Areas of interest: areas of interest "Hong Kong Spinning Factory Industrial Complex Phase 1 and Phase 2"
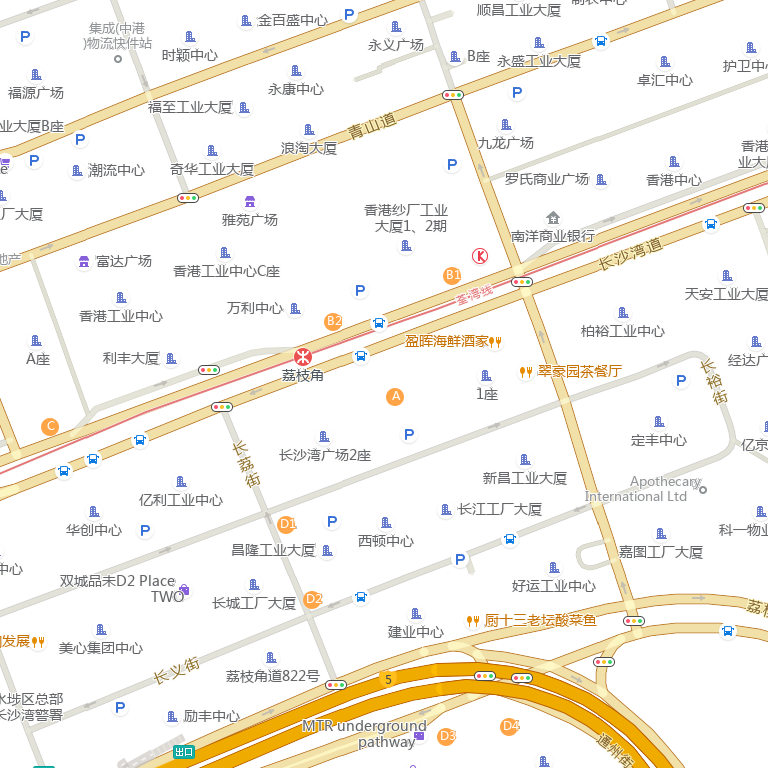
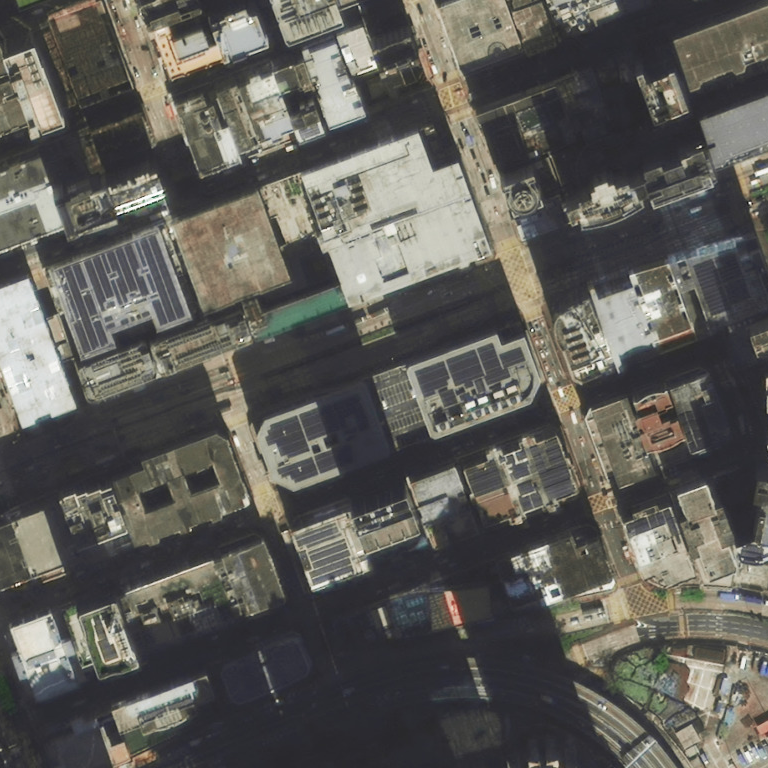